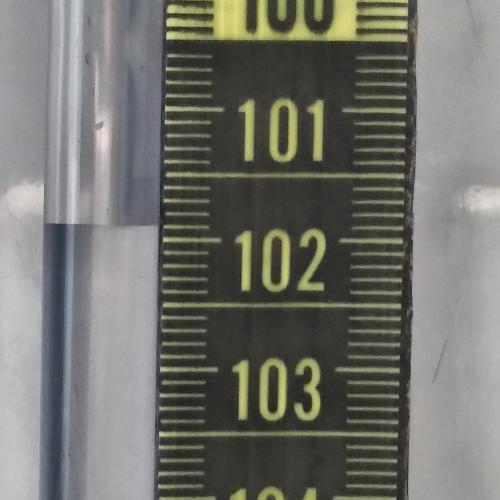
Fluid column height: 101.9 cm